Field crop: maize
Growth stage: 2
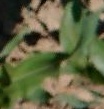
Species: maize